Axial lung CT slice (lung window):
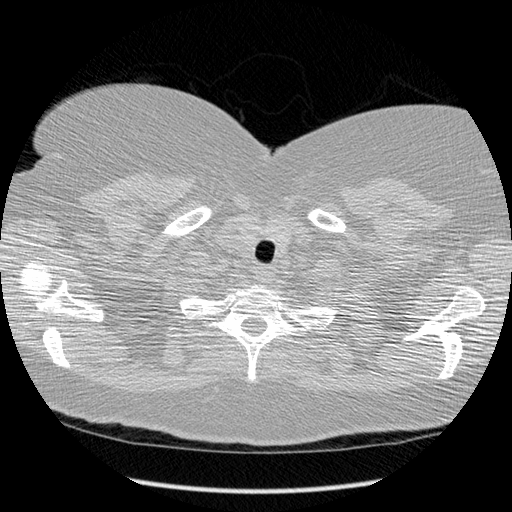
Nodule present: no